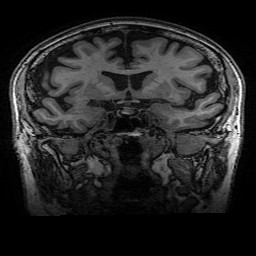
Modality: T1w
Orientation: sagittal
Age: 77
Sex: female
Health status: healthy
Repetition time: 2.53 s
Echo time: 0.0034 s